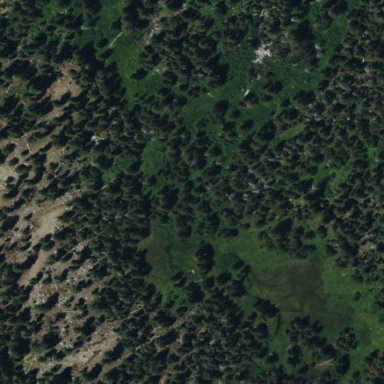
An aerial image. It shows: Wet meadow characterized by grassland vegetation.